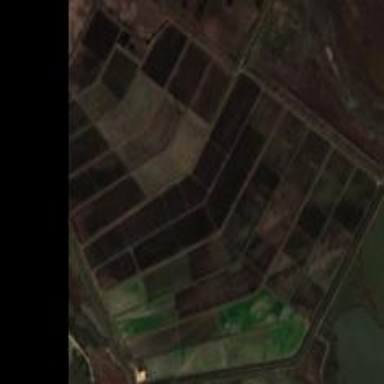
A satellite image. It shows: Farmland producing rice.